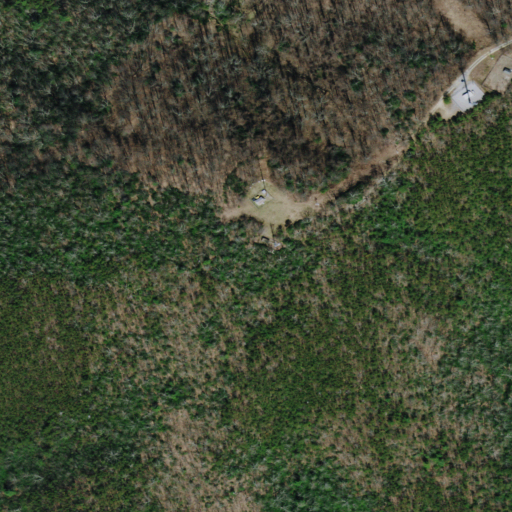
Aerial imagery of mountain in Tennessee named Greystone Mountain containing mixed forest, deciduous forest, and evergreen forest